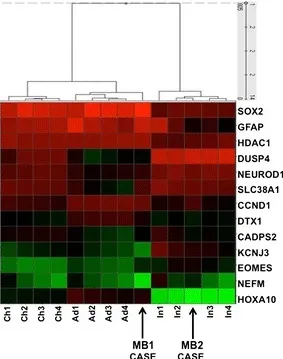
Heatmap and results of an unsupervised hierarchical clustering derived from the -DCt values of the analyzed genes in MB1 and MB2 (Case FA) and in adult (n = 4, A1, A2, A3, A4), childhood (n = 4, Ch1, Ch2, Ch3, Ch4) and infant (n = 4, I1, I2, I3, I4) SHH-MBs. Nodal numbers indicate bootstrap values obtained by resampling the data.
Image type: pathology (immunostaining)